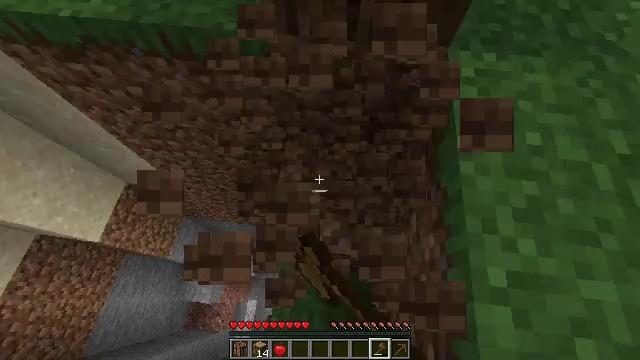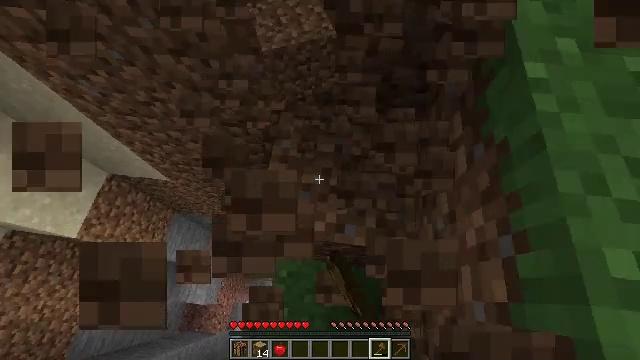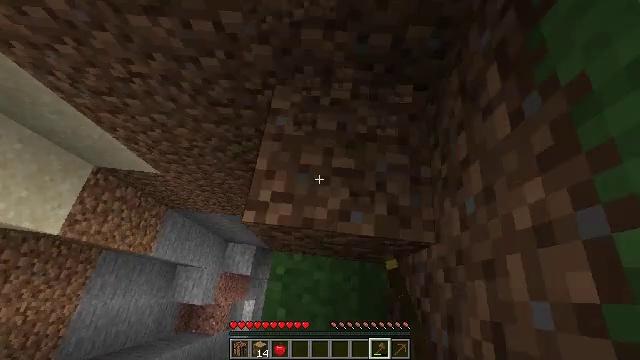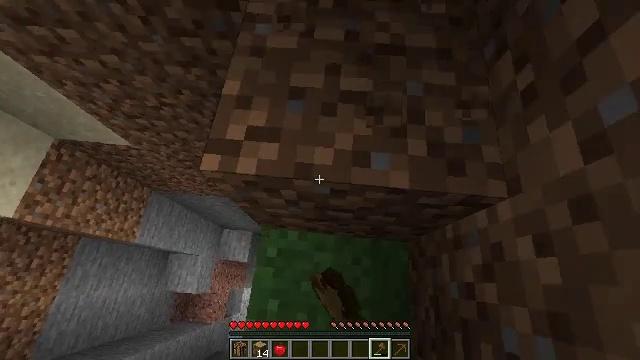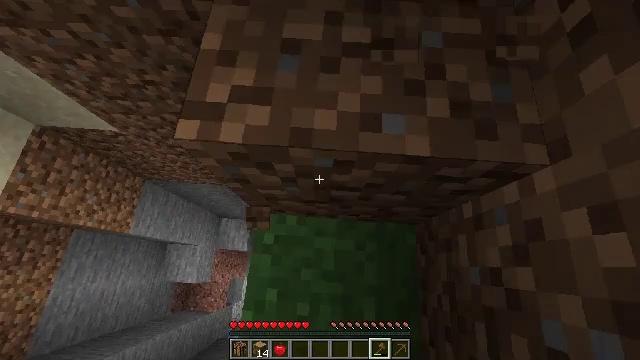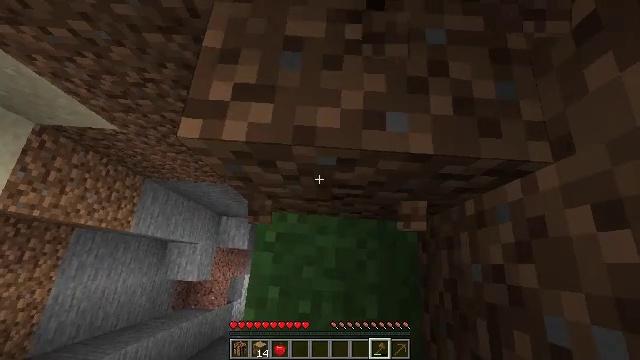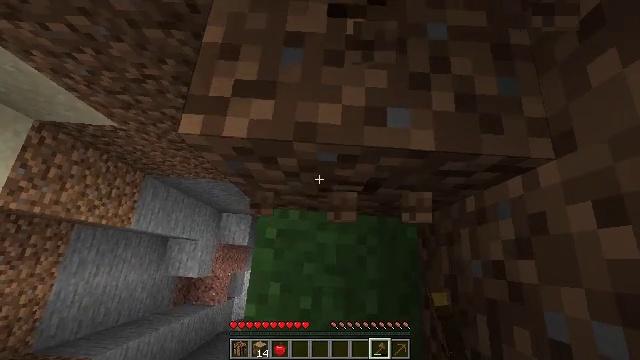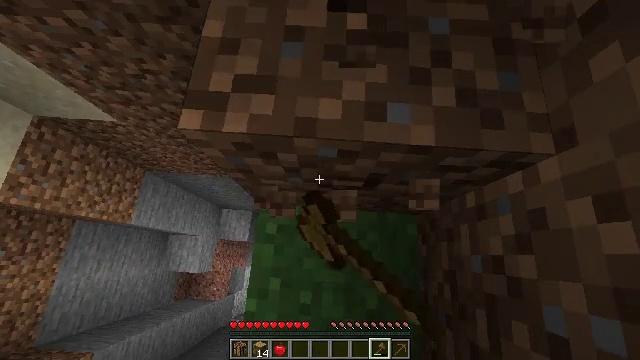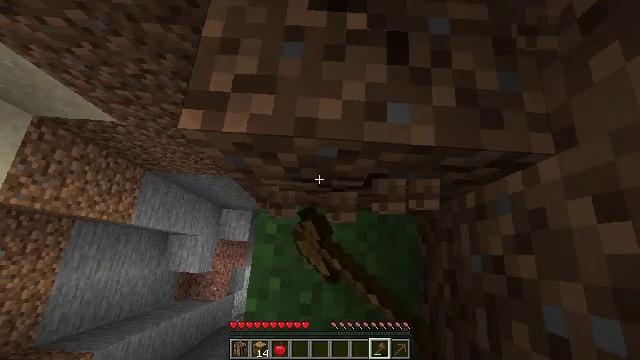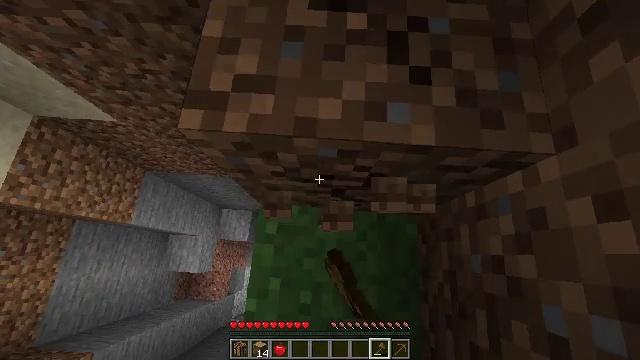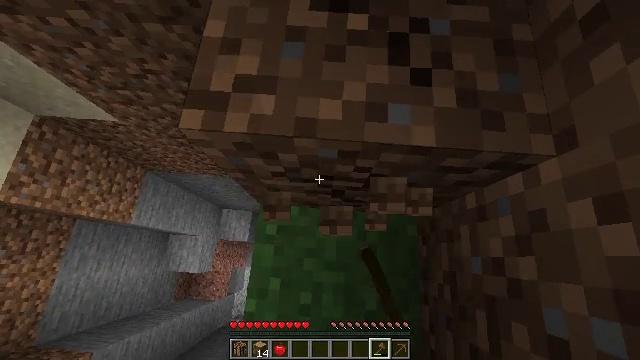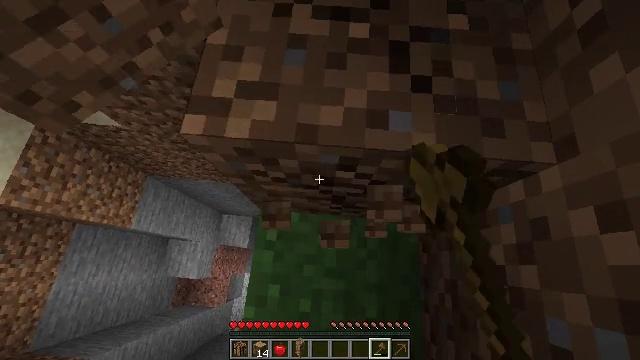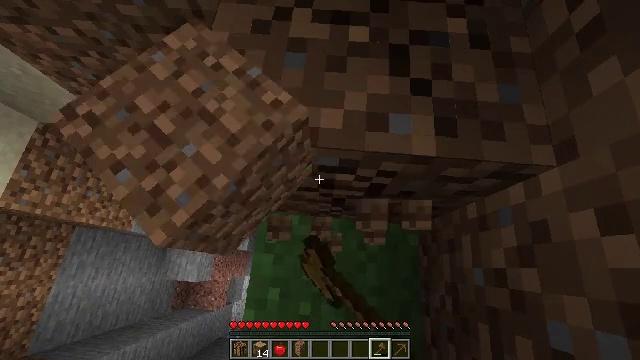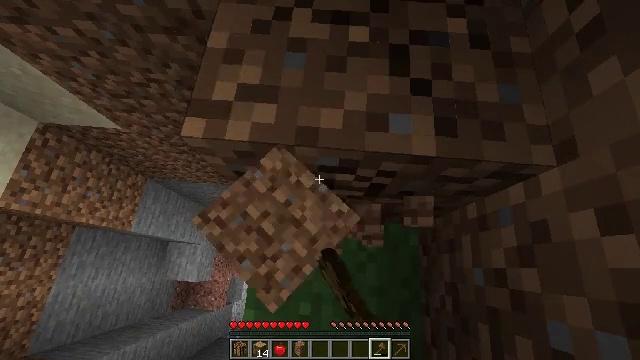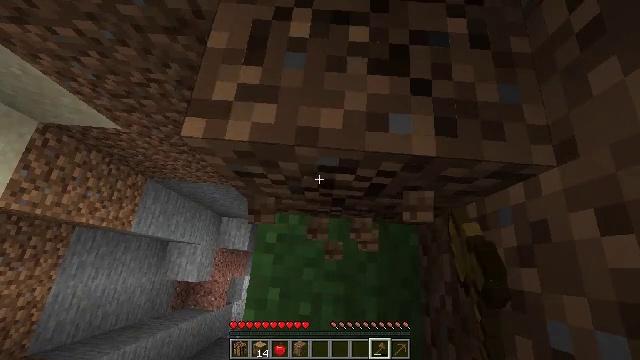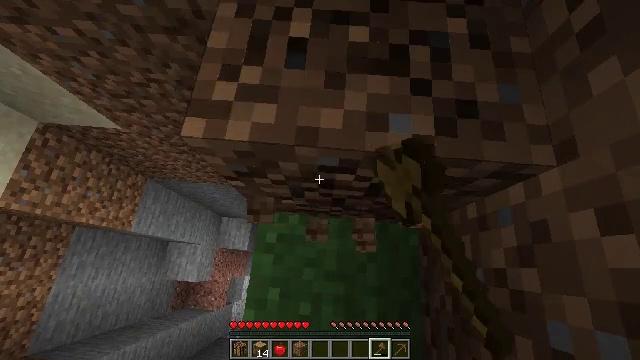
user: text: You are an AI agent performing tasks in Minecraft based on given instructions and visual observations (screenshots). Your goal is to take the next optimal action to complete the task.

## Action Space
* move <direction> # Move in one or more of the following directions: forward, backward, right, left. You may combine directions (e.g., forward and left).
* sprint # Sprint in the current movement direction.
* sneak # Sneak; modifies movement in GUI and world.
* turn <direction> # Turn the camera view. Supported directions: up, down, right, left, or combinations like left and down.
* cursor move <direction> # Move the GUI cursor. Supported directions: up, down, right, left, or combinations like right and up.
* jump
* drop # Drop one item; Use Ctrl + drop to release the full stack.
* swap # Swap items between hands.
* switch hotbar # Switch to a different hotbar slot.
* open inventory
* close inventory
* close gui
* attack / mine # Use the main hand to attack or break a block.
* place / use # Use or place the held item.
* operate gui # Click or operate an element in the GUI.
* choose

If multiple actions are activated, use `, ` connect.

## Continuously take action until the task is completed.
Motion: motion action
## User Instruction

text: Attack the ground to gather dirt.
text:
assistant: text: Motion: attack / mine
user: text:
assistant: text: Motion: attack / mine
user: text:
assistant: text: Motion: turn right and down, attack / mine
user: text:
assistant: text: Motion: turn right and down, attack / mine
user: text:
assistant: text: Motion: attack / mine
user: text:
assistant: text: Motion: attack / mine
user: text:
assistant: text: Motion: attack / mine
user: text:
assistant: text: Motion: attack / mine
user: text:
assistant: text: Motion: attack / mine
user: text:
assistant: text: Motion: attack / mine
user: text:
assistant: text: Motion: turn up, attack / mine
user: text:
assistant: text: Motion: attack / mine
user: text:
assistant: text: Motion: attack / mine
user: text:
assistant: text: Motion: attack / mine
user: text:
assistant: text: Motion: attack / mine
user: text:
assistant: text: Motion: attack / mine
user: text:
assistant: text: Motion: attack / mine
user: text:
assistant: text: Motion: attack / mine
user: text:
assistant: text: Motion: attack / mine
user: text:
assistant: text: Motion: attack / mine
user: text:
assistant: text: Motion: attack / mine
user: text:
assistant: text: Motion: attack / mine
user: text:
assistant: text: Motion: attack / mine
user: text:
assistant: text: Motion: attack / mine
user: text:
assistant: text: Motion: attack / mine
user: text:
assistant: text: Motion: move forward, turn left and down
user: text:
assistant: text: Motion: move forward, turn left and down
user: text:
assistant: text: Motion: move forward, turn left and down
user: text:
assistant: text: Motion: move forward, turn left and down
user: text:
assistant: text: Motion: sneak, turn left and down